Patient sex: M
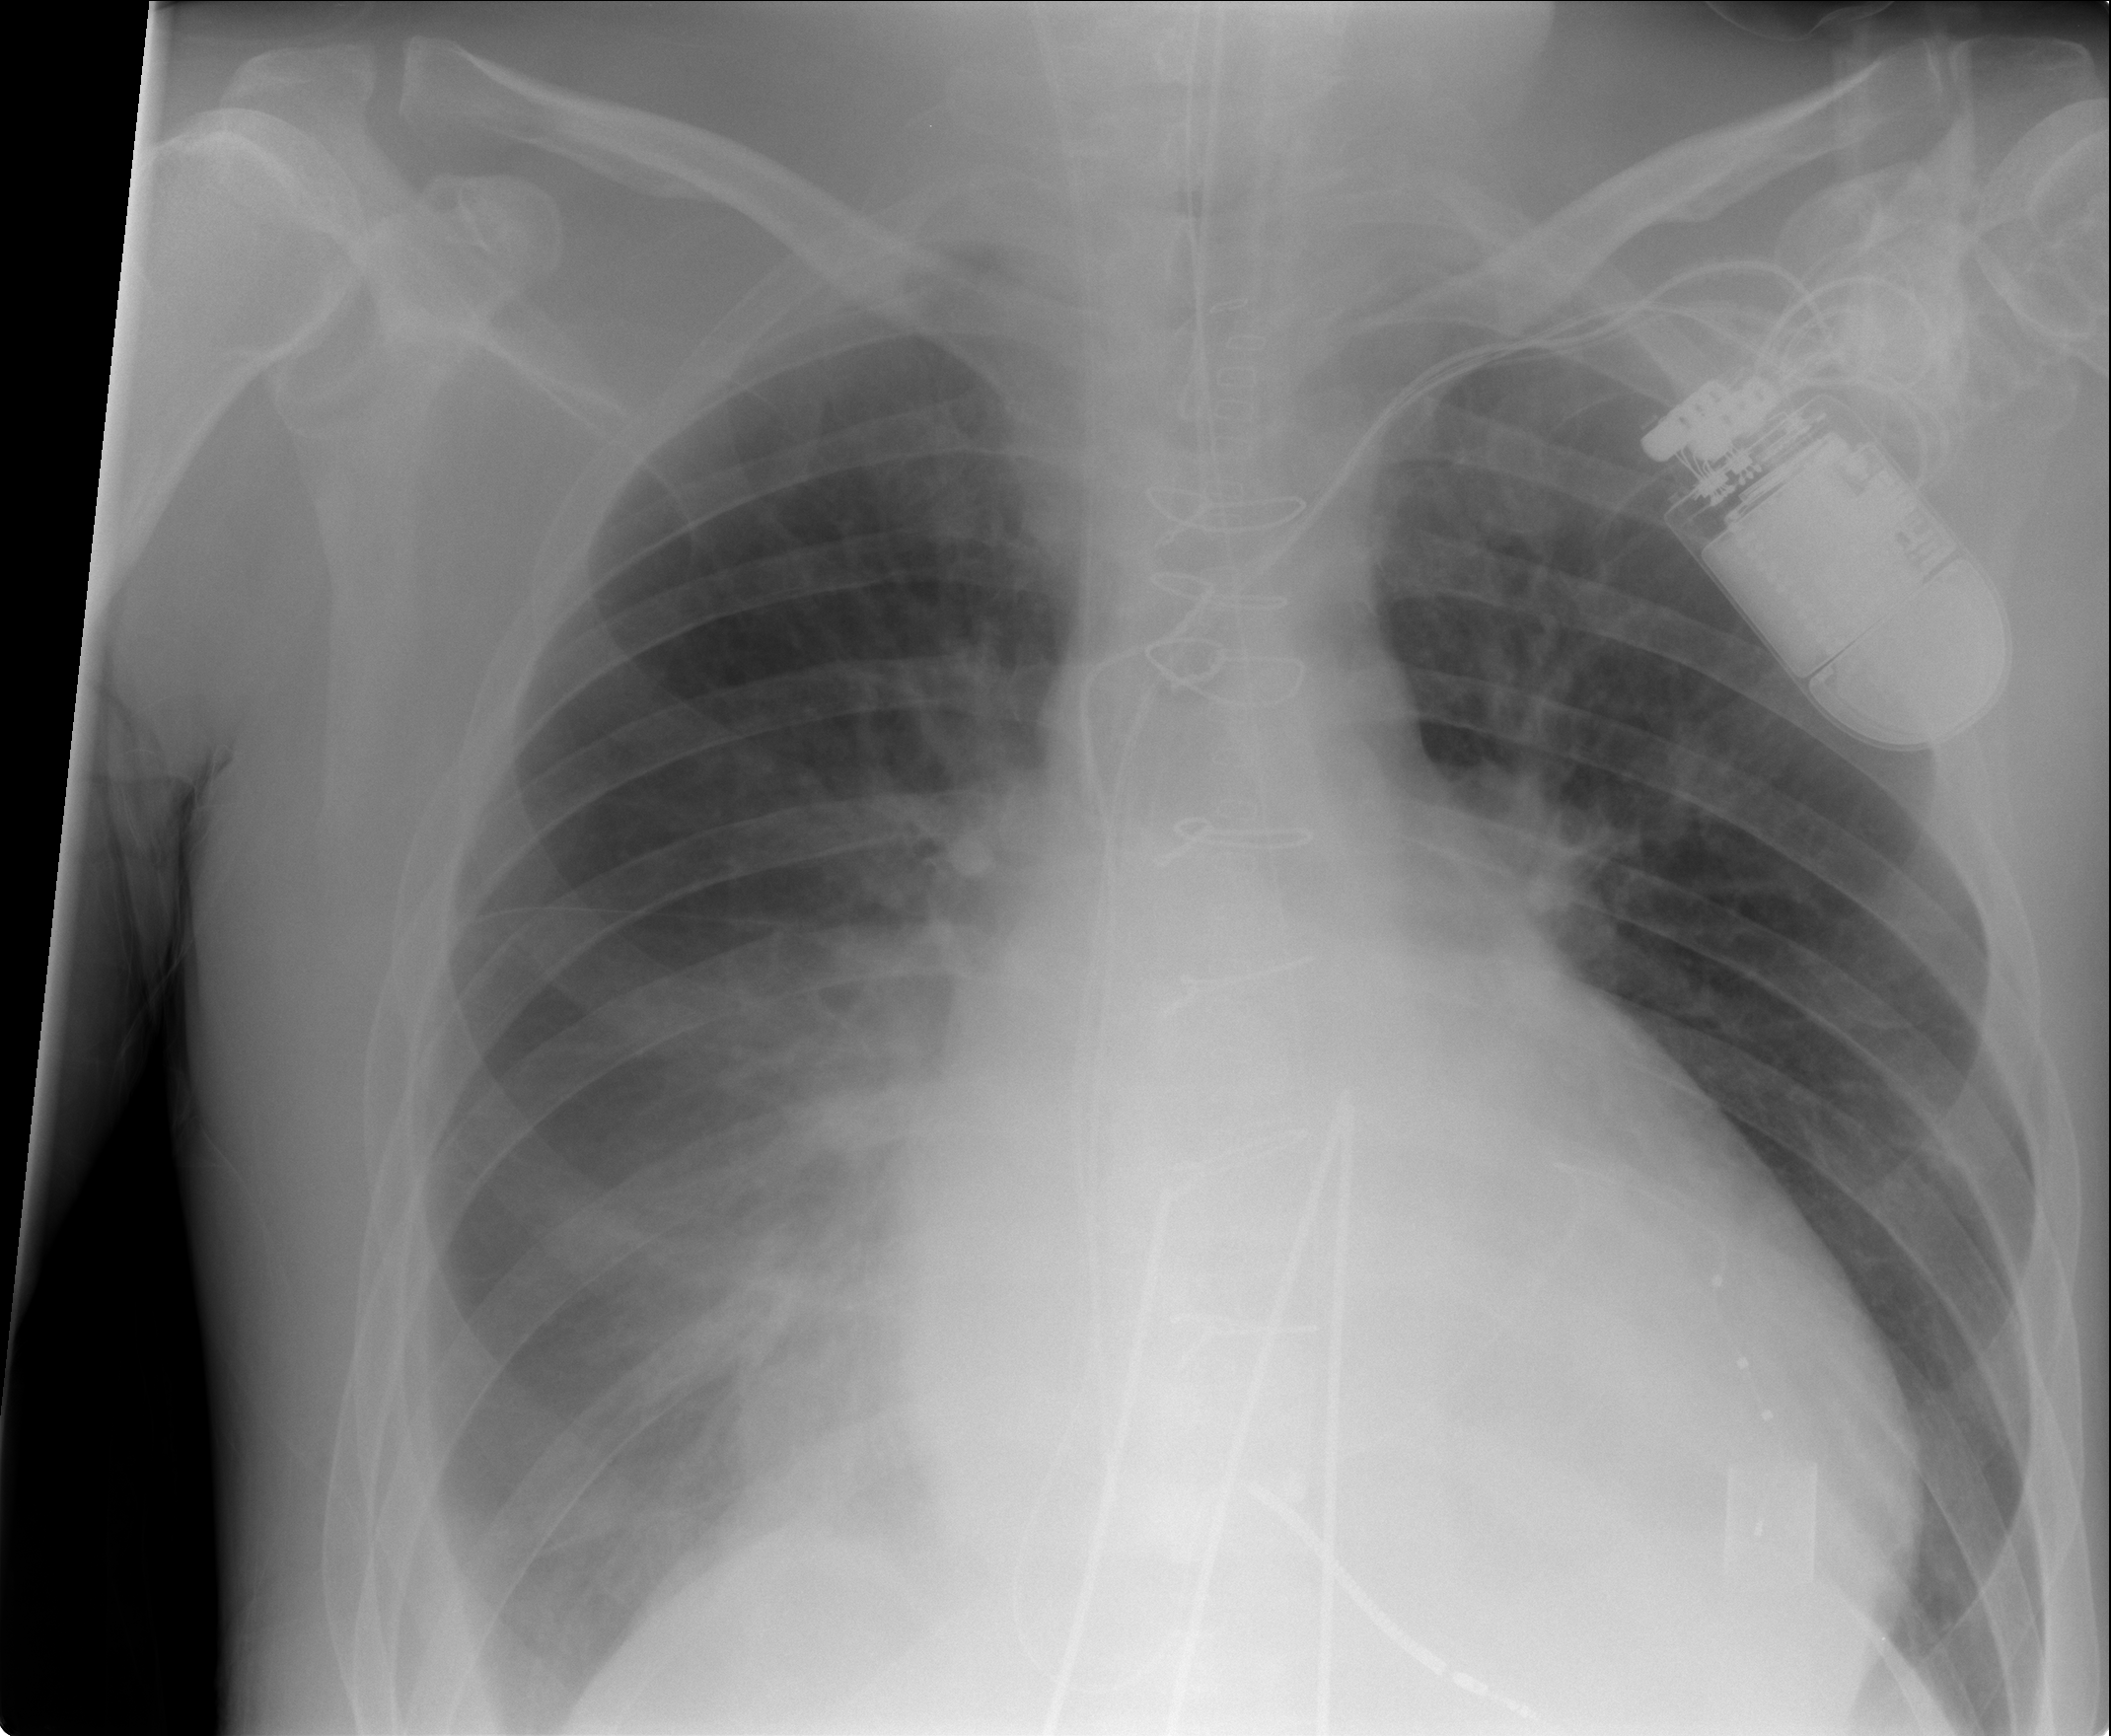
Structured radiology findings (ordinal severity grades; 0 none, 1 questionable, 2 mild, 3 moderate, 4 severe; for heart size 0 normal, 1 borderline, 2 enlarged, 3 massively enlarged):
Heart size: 2
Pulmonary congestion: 2
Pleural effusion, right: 2
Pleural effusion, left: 0
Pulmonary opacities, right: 2
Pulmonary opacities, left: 1
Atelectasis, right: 2
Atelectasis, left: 0